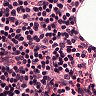
Metastatic tissue present: no